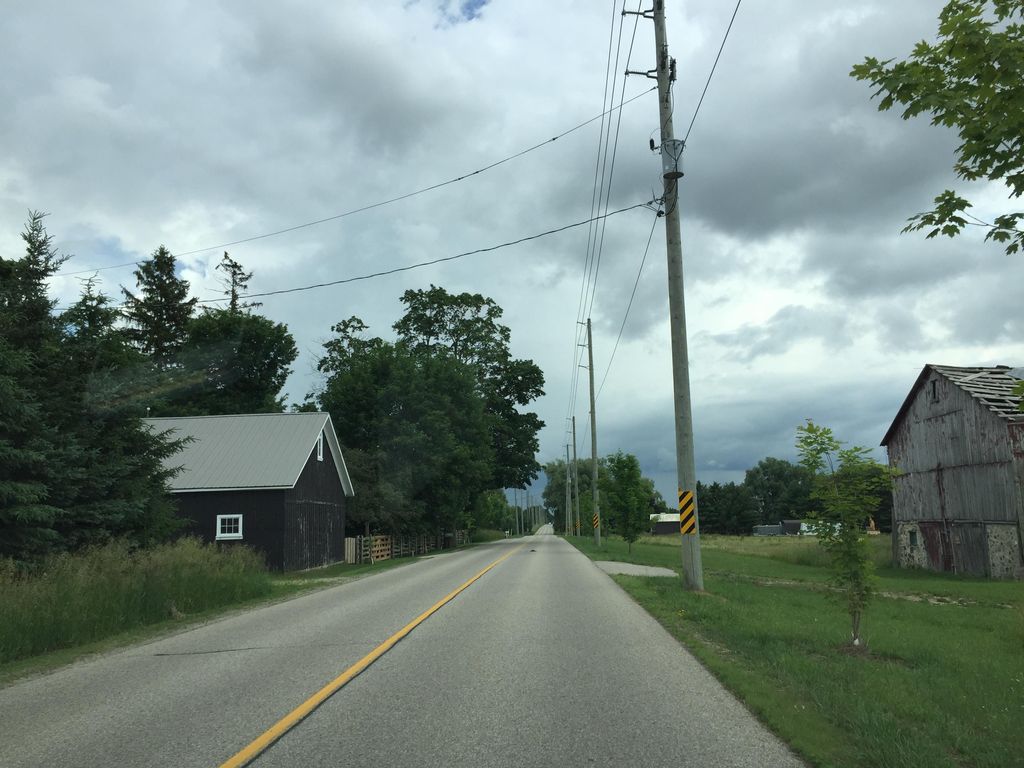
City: kitchener-waterloo